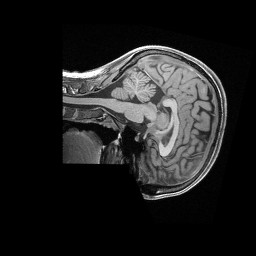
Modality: T1w
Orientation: sagittal
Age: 25
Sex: female
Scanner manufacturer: siemens
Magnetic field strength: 3 T
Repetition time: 2.4 s
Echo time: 0.00228 s